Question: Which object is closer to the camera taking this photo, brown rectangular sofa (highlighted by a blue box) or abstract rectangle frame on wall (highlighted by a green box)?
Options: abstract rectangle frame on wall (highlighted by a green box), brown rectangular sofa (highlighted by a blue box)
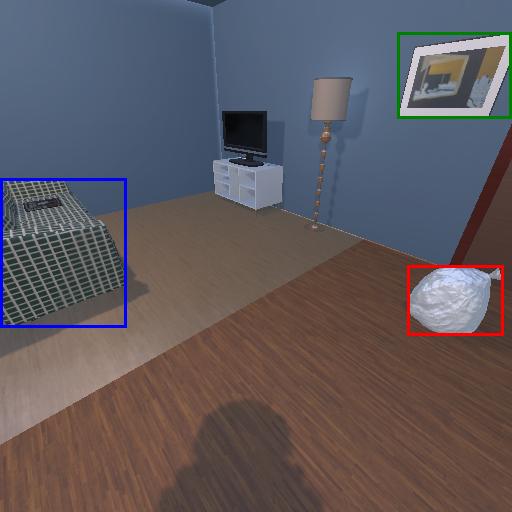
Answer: abstract rectangle frame on wall (highlighted by a green box)